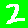
Digit: 2